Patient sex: M
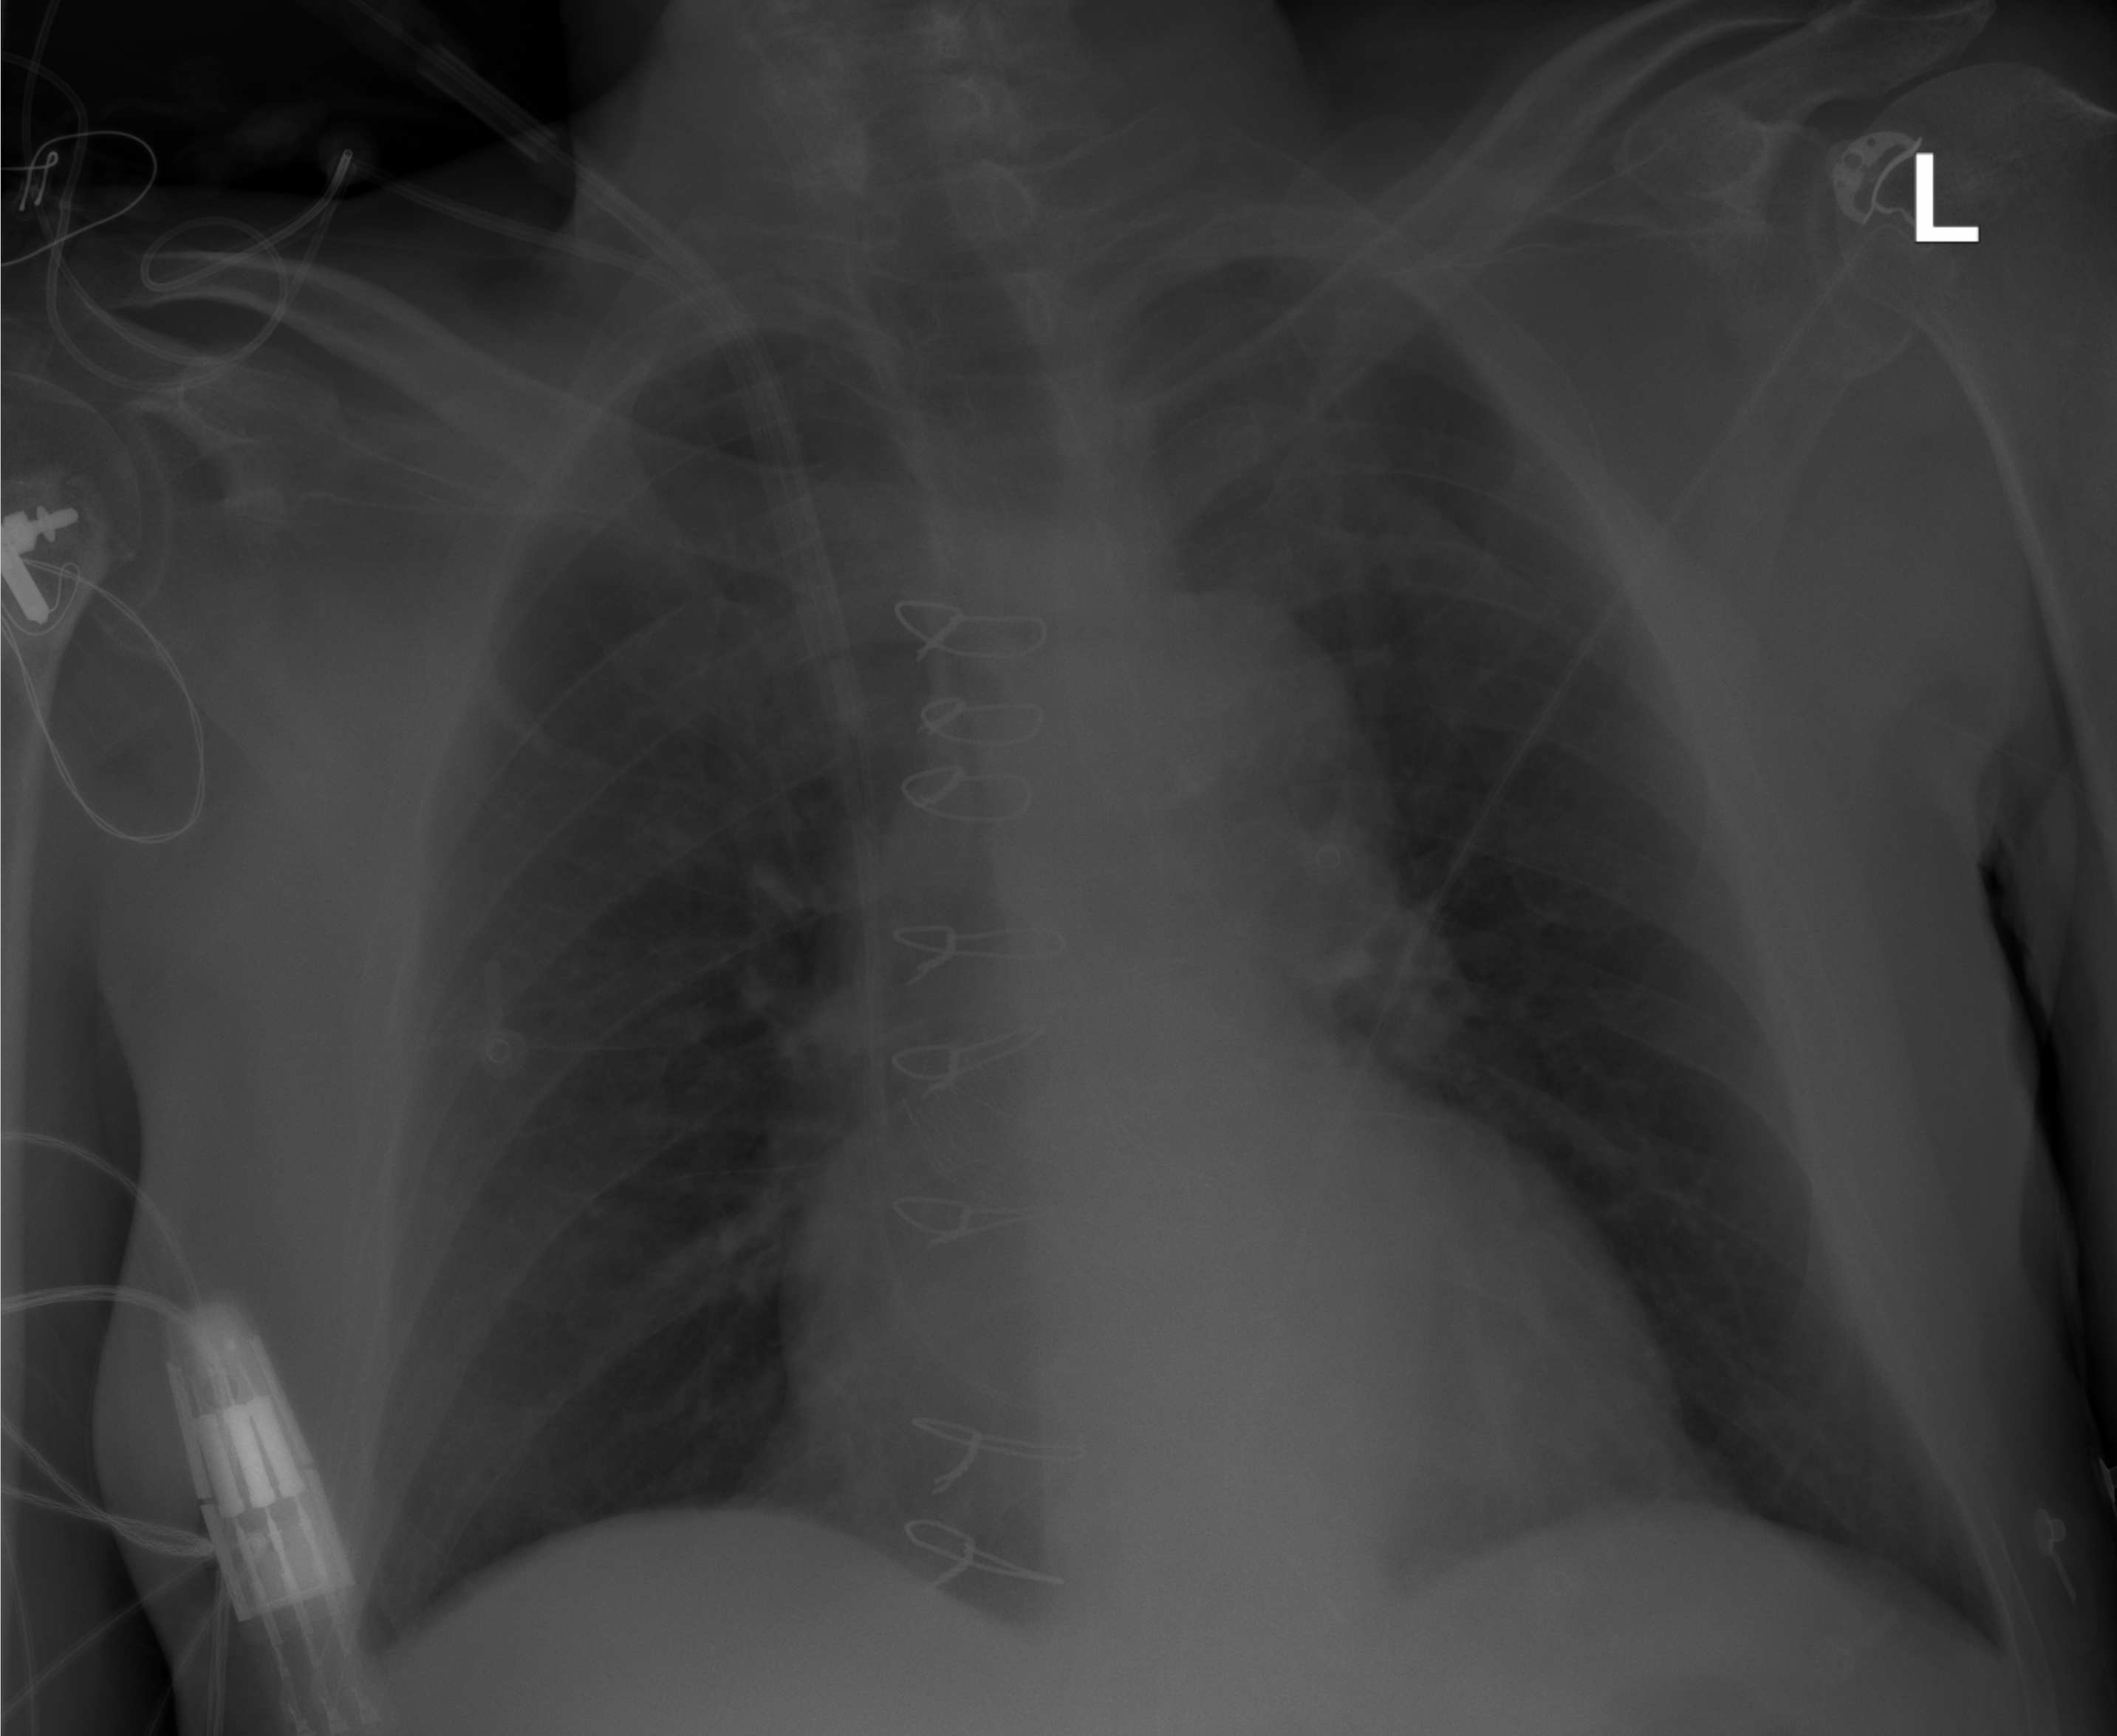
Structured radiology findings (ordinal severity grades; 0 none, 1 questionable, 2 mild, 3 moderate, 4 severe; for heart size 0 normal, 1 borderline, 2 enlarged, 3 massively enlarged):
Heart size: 0
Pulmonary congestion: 1
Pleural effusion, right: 0
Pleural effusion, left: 2
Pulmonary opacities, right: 2
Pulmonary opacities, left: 2
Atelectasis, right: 2
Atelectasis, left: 2